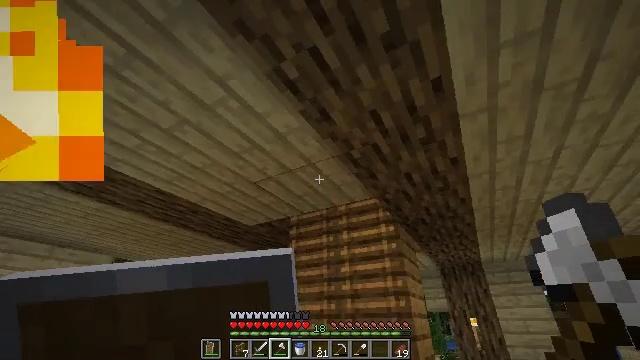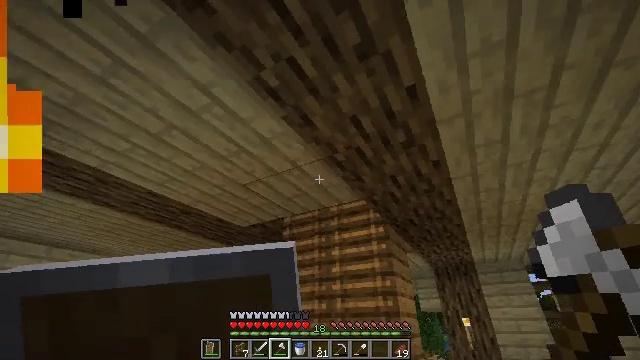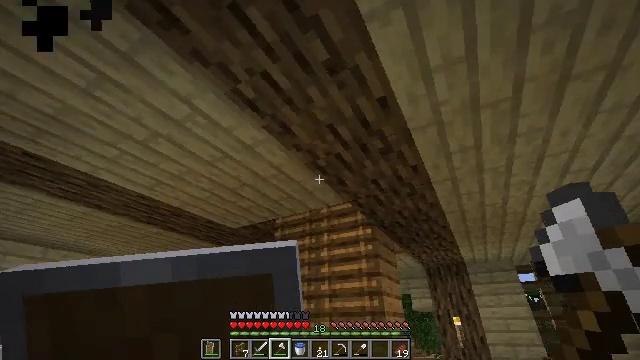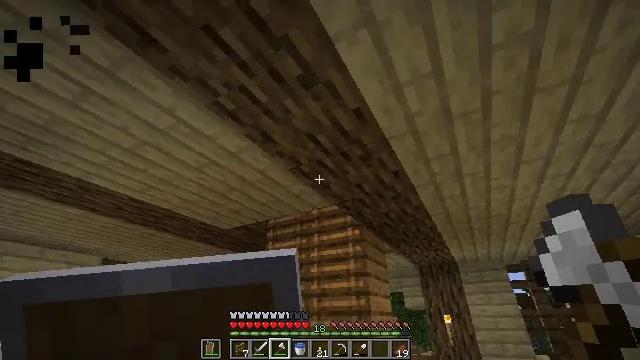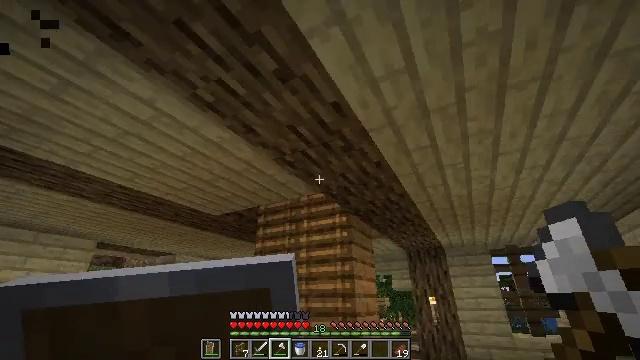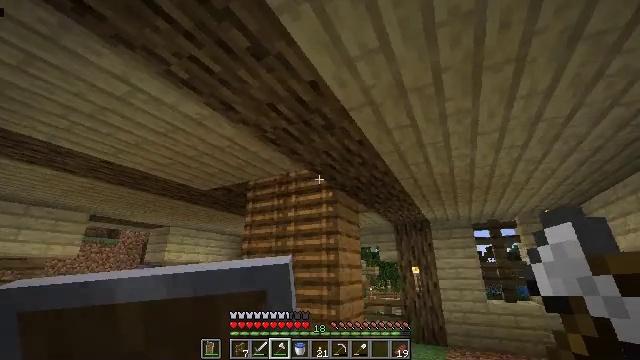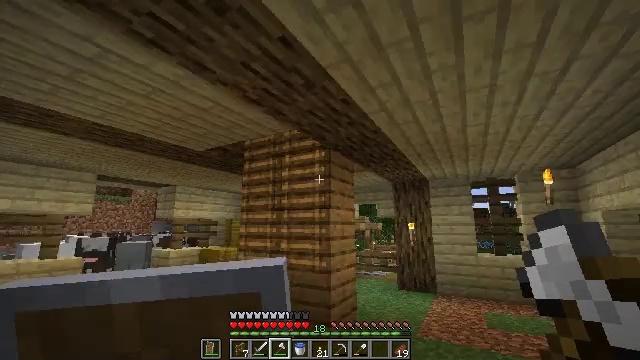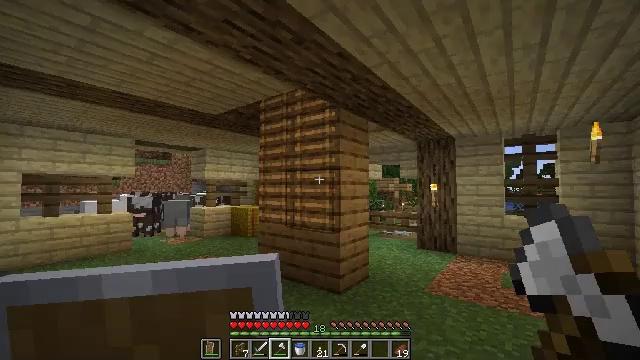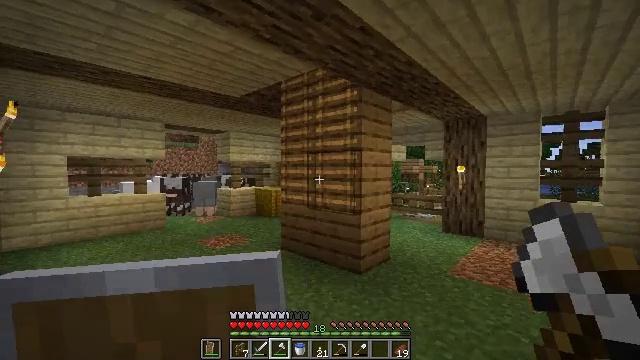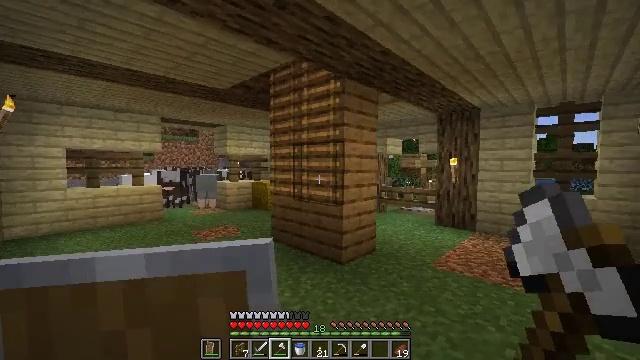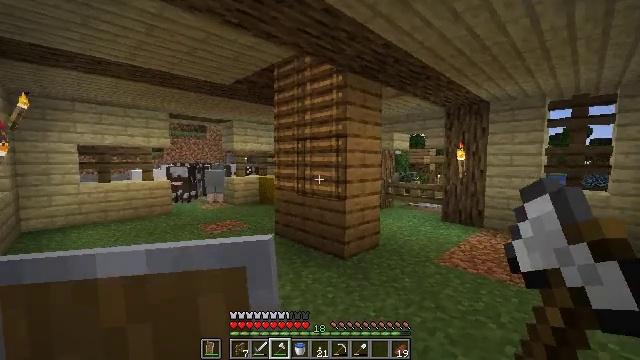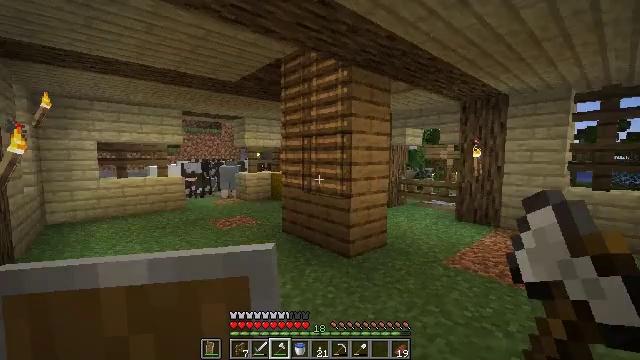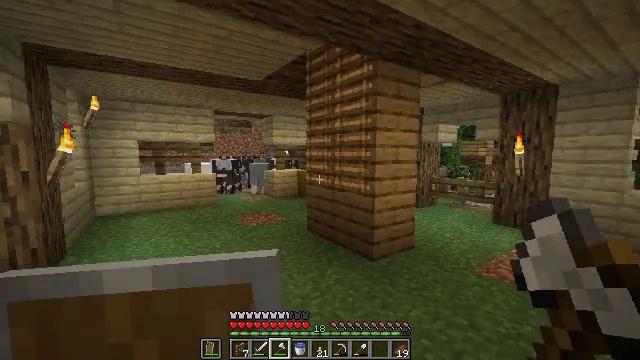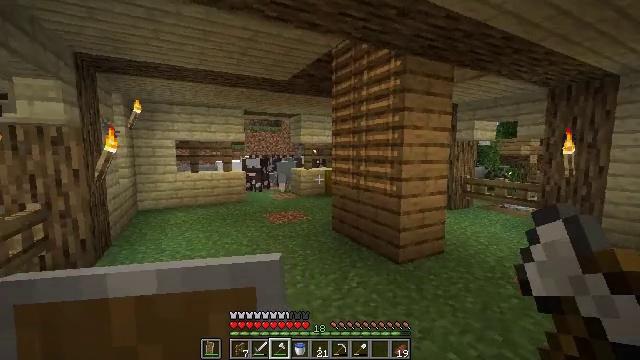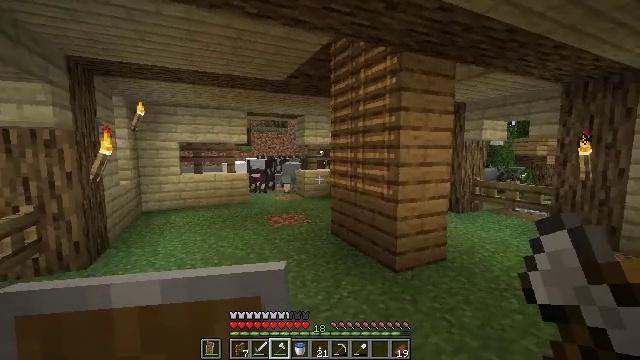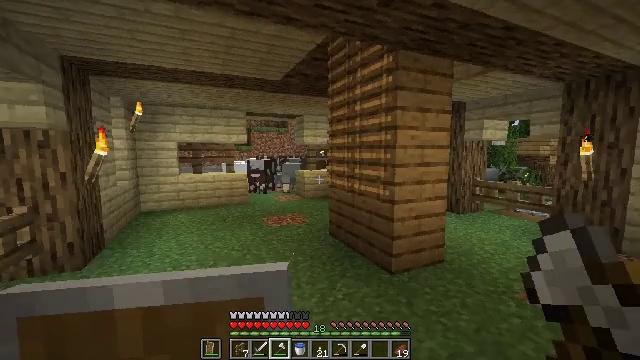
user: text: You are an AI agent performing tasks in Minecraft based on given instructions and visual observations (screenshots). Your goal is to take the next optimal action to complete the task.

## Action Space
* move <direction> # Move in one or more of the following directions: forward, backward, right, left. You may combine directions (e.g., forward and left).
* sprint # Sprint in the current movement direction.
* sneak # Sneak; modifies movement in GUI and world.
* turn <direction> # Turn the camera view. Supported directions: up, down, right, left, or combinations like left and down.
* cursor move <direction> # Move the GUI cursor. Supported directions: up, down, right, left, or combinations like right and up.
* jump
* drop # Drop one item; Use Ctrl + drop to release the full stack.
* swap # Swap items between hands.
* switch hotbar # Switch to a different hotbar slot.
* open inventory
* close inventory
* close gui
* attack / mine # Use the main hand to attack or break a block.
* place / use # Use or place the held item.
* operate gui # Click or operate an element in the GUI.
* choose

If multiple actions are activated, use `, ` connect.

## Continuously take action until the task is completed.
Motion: motion action
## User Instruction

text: Use the crafting table to make a hay block from wheat.
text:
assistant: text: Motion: move back and move right
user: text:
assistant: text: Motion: move back and move right
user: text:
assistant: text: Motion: move back and move right
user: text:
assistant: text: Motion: move back and move right, turn down
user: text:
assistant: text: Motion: move right, turn right and down
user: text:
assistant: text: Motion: move right, turn left and down
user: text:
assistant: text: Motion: move right, turn left and down
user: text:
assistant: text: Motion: move right, turn left and down
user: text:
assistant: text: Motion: move right, turn left and down
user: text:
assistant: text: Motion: move right, turn left
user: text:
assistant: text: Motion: move right, turn left
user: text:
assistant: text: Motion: move right, turn left
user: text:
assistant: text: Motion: move right, turn left
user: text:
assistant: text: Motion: move right, turn left
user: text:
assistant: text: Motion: move right
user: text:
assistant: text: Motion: move forward and move right, turn left
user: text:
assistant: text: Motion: move forward and move right
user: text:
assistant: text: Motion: move forward and move right
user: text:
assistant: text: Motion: move forward and move right
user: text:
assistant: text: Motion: no_op
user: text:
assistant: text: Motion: move forward
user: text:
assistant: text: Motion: move forward
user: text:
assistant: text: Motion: move forward, turn left
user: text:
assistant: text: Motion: move forward, turn left and down
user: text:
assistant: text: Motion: move forward, turn left
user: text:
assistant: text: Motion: move forward, turn left
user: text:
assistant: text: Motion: move forward, turn left
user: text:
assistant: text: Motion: move forward
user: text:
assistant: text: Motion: move forward
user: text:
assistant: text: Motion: move forward